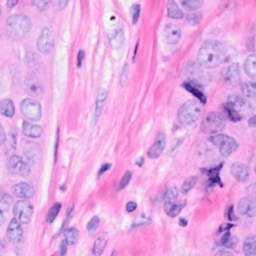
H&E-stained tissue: Breast